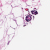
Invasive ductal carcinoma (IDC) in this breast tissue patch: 0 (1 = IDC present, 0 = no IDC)